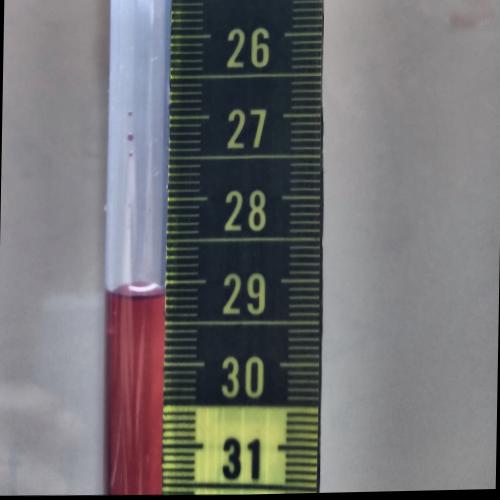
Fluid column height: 29.2 cm